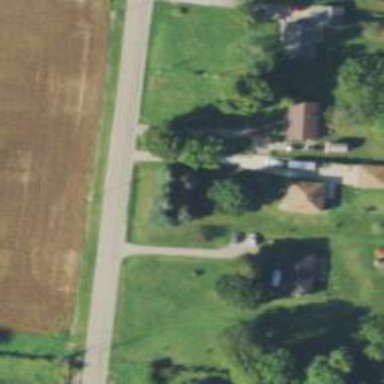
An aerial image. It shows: Driveway.